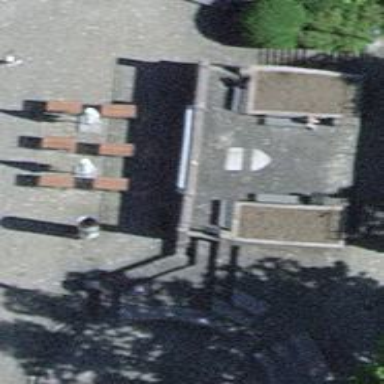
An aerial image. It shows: Drinking fountain for providing drinking water.